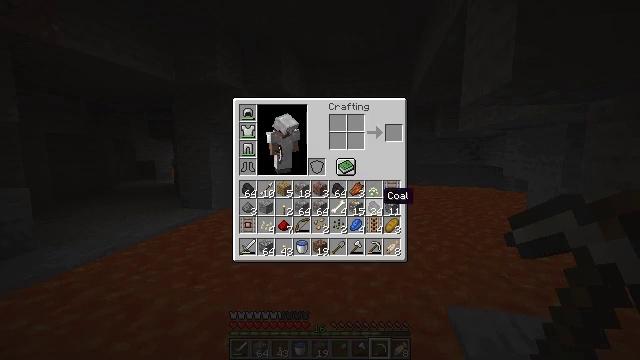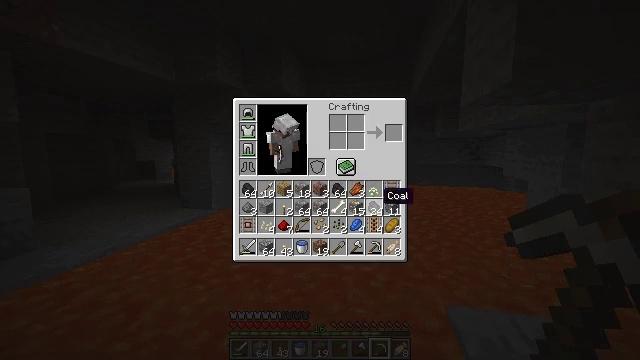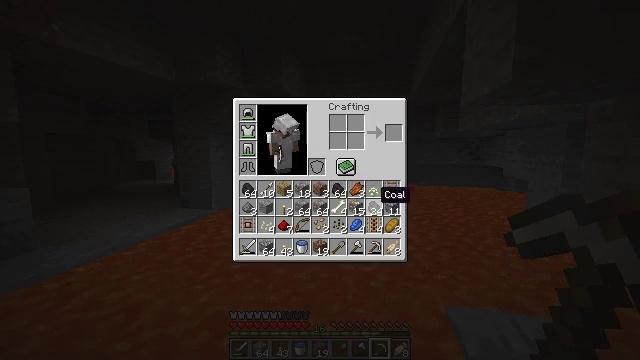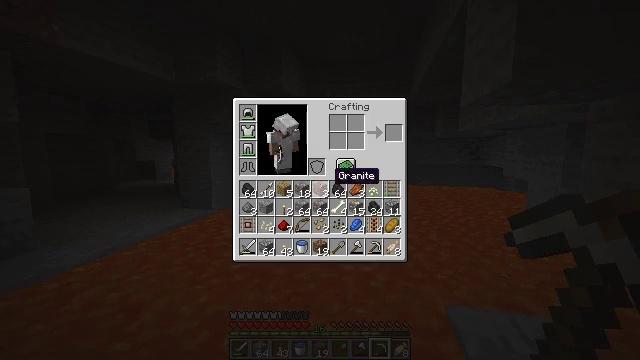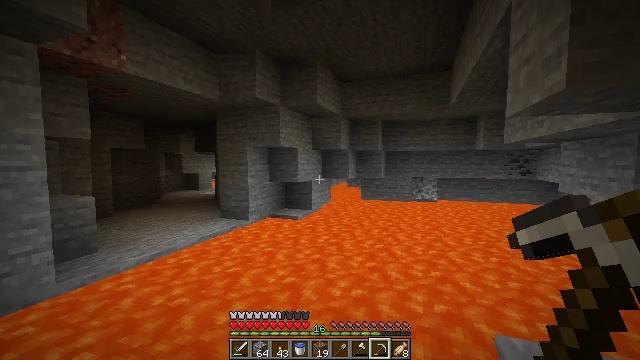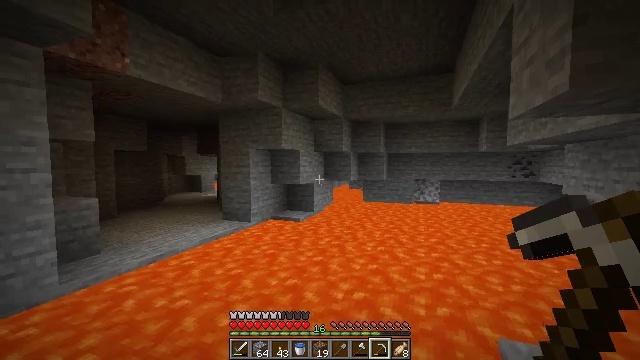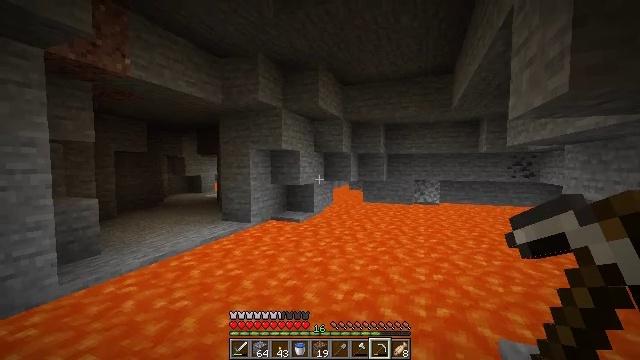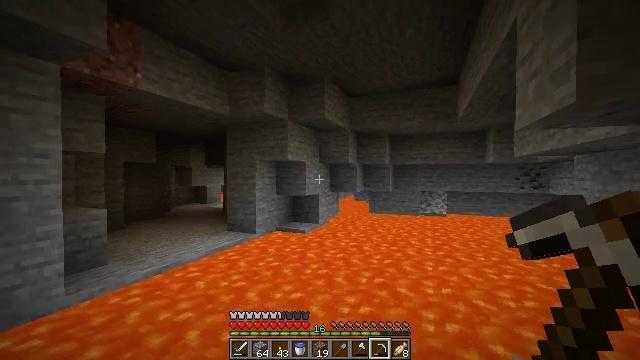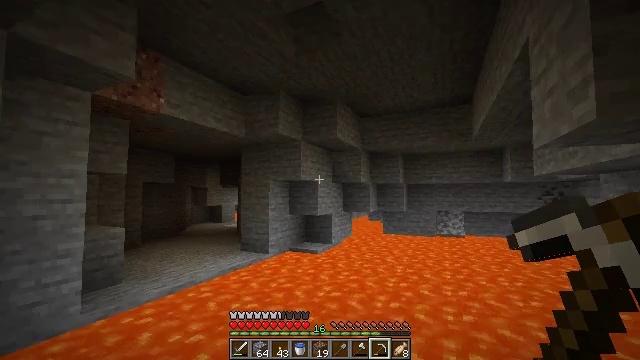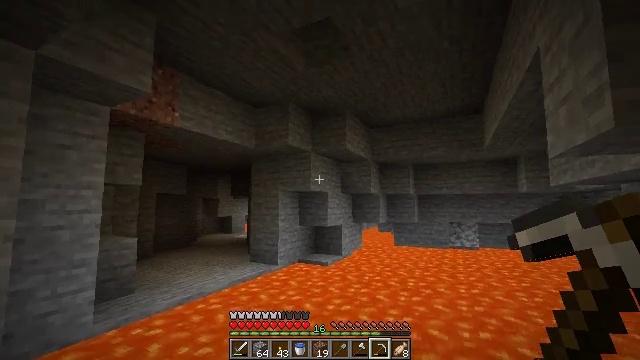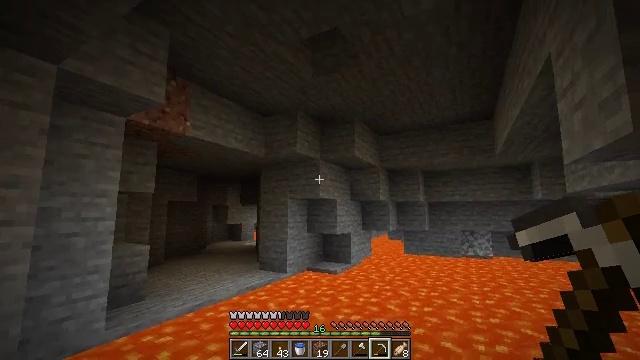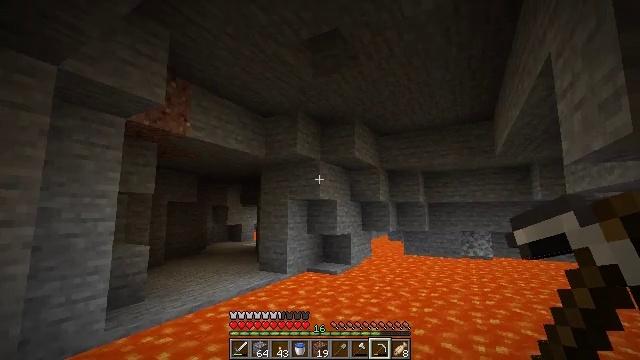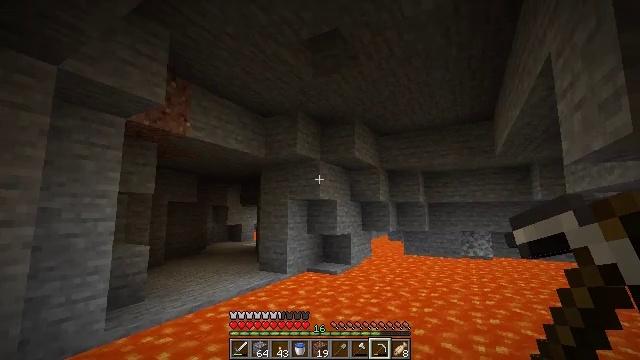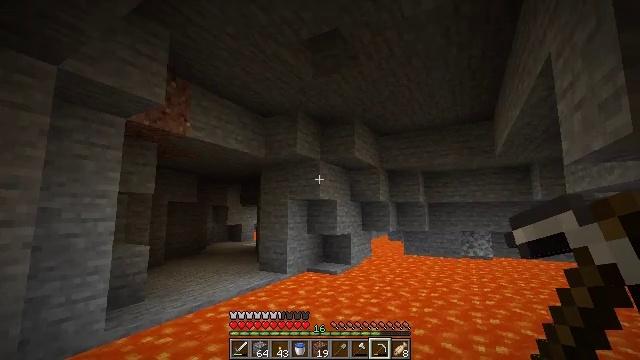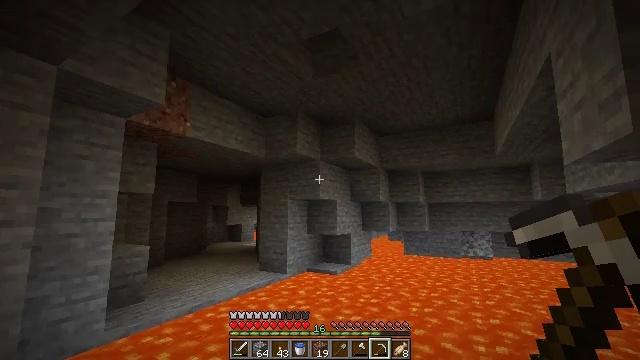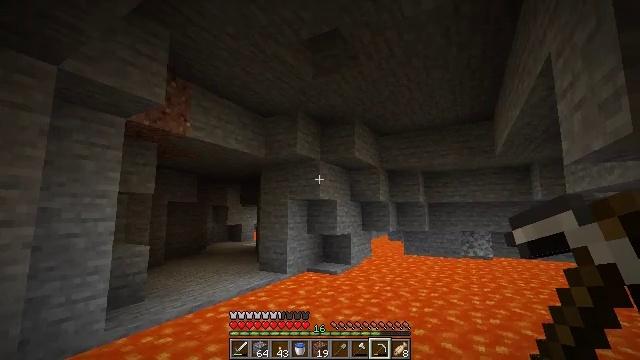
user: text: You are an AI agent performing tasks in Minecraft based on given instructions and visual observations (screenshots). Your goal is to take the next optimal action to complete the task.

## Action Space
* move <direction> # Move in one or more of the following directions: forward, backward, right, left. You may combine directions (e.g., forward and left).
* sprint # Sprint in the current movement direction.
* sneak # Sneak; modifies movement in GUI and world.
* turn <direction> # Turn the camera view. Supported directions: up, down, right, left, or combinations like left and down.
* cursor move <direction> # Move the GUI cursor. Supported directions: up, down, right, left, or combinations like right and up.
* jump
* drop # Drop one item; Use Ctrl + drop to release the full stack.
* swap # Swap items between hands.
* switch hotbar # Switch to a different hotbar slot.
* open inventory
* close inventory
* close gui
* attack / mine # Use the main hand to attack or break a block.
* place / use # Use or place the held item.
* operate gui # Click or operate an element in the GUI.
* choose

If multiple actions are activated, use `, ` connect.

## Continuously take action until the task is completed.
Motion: motion action
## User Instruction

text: Remove an azure bluet from the inventory.
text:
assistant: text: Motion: no_op
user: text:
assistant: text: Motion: no_op
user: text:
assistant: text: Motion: cursor move left and up
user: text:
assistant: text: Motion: cursor move left and up, close inventory
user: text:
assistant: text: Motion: close inventory
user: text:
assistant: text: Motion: close inventory
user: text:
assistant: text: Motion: turn left and up, close inventory
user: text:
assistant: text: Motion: turn left and up
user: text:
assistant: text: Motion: turn left and up
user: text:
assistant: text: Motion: turn left and up
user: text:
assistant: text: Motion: no_op
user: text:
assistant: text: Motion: no_op
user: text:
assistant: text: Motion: no_op
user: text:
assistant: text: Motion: no_op
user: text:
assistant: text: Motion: no_op
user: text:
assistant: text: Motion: no_op
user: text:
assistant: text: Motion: turn right and down
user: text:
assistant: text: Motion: turn right and down
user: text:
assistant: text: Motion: turn right
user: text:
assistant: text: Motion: open inventory
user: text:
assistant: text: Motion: open inventory
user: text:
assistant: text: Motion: cursor move right, open inventory
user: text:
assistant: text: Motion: cursor move right and down, open inventory
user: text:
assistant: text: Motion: cursor move right and down
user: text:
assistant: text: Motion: cursor move right
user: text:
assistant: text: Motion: no_op
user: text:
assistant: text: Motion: no_op
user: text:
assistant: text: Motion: no_op
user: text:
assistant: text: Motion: no_op
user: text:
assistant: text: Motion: no_op